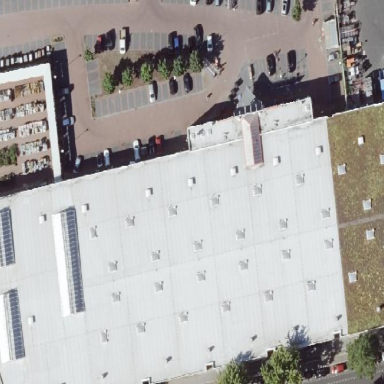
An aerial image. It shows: Flat-roofed retail building.